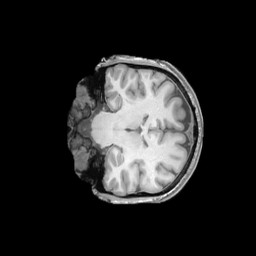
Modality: T1w
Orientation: coronal
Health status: ill
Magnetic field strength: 3 T